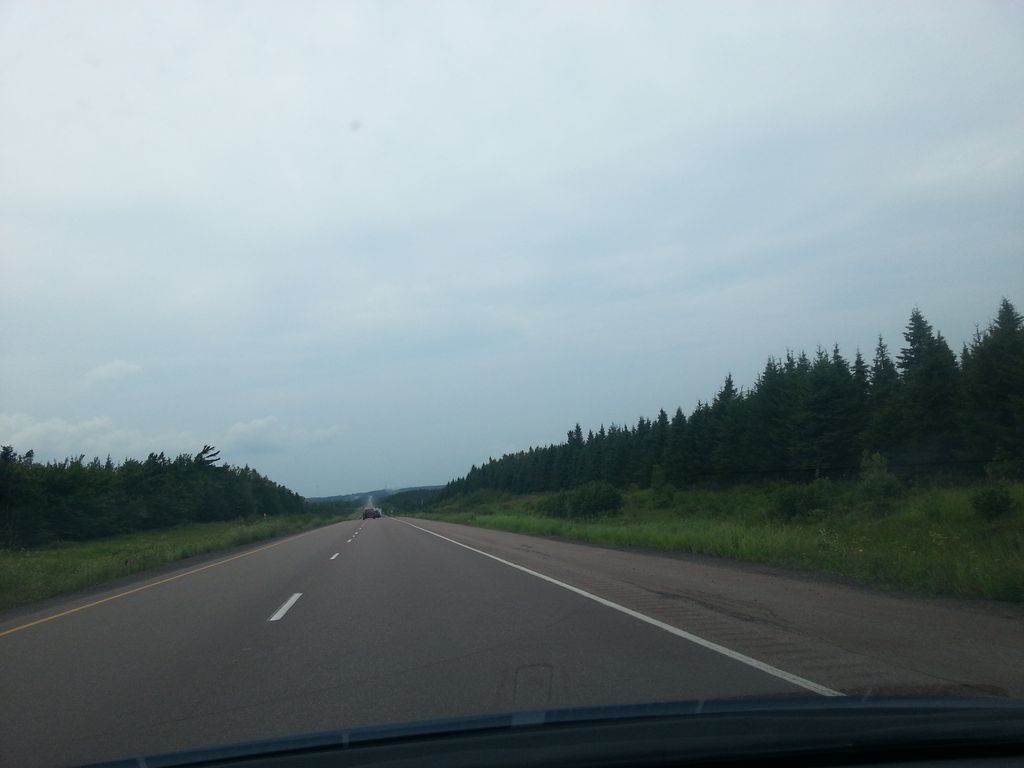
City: charlottetown